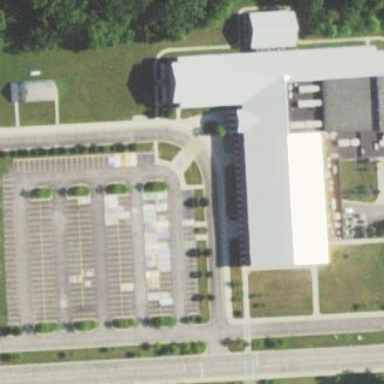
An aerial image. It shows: School building.